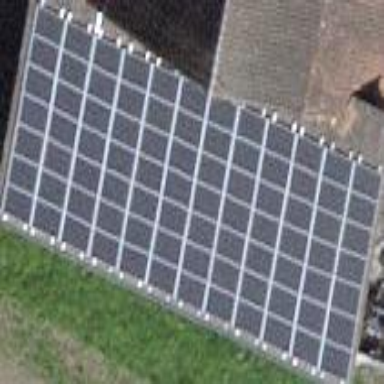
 consisting of solar photovoltaic panels."